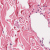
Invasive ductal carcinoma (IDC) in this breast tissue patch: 0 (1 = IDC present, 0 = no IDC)